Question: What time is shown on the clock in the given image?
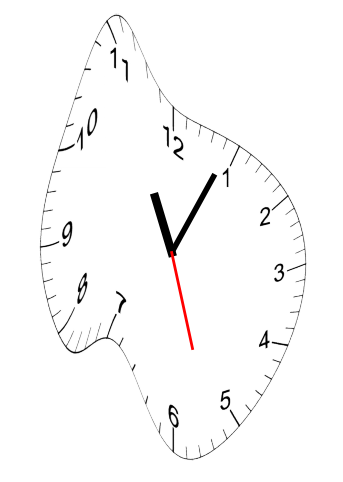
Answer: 11:04:27